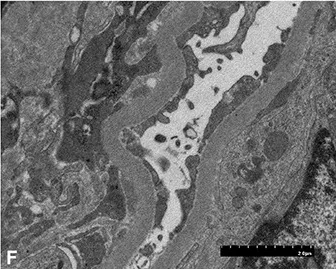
Skin purpura and kidney biopsy. E, Confluent, granular staining of mesangial IgA deposits (x400). Scale bars in B, C, D, E: 50 mum; scale bar in F: 2 mum.
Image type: pathology (h&e)